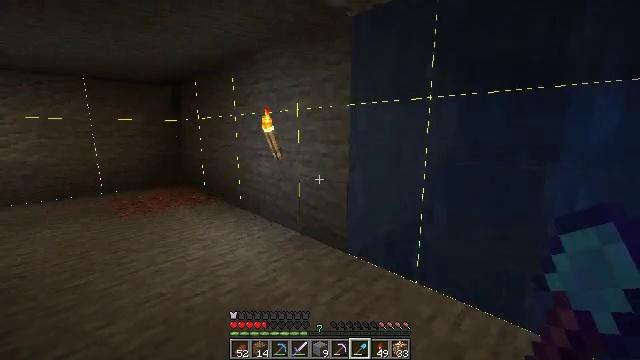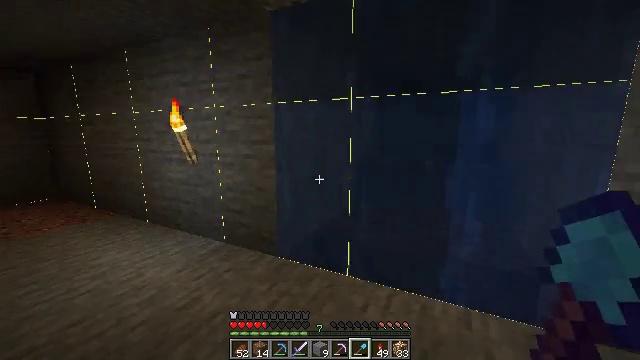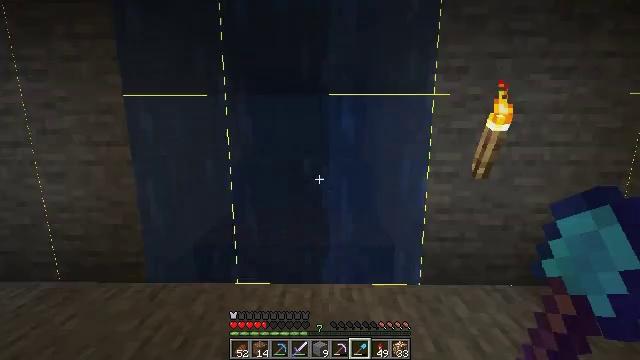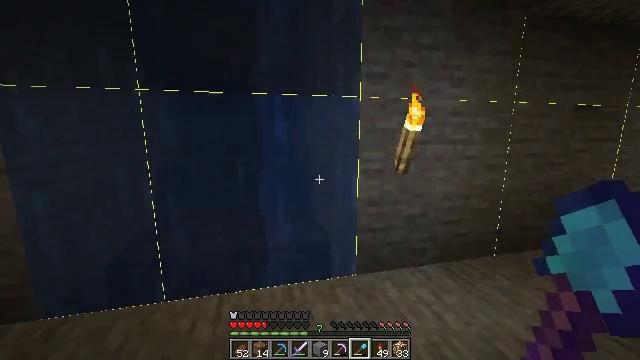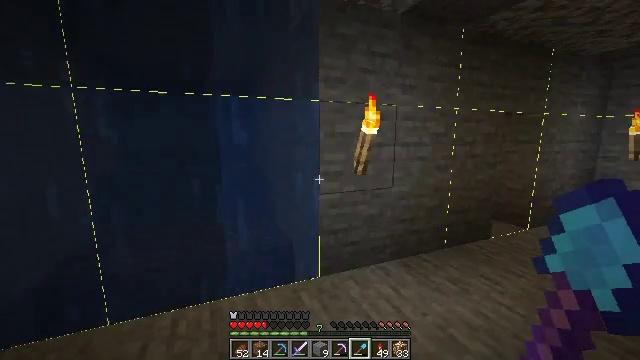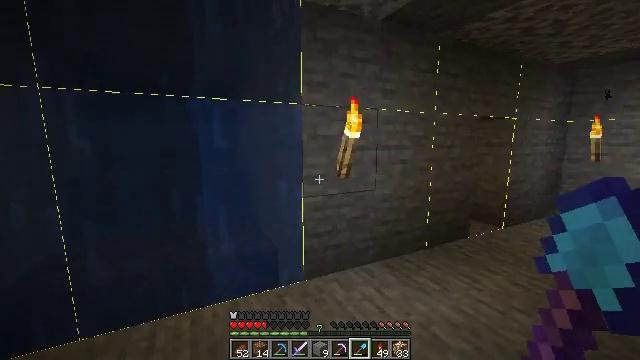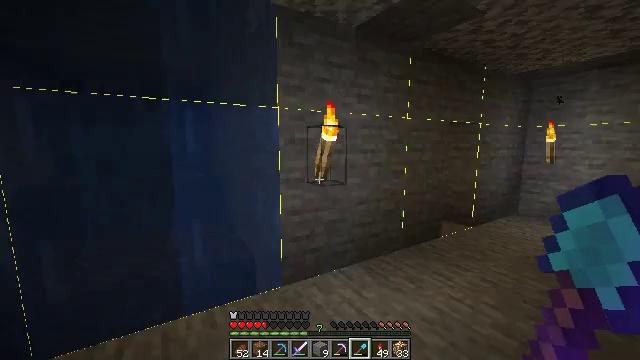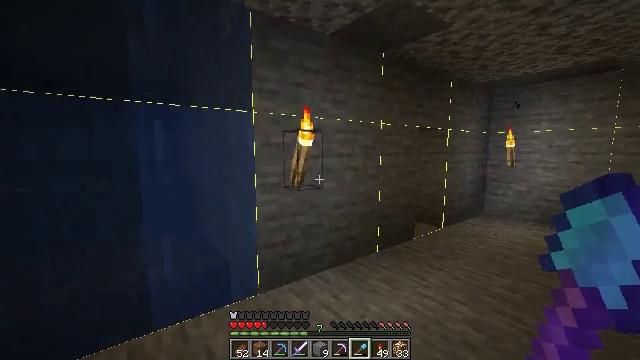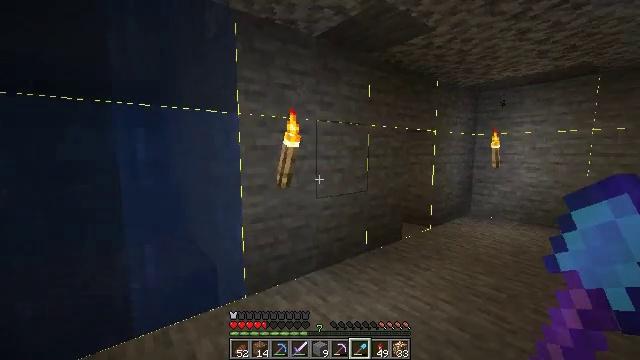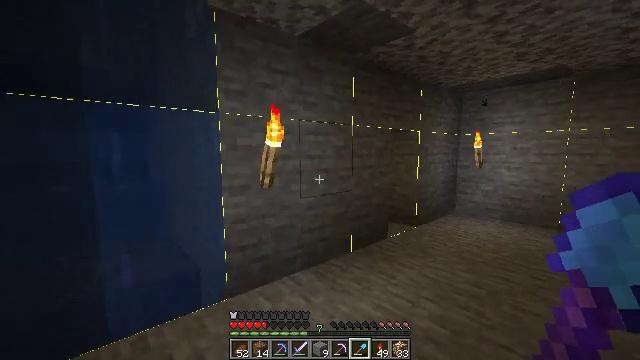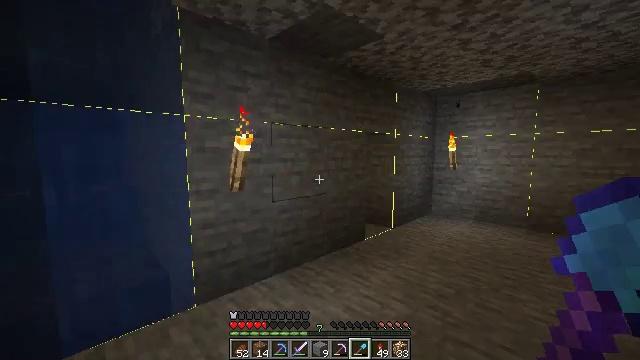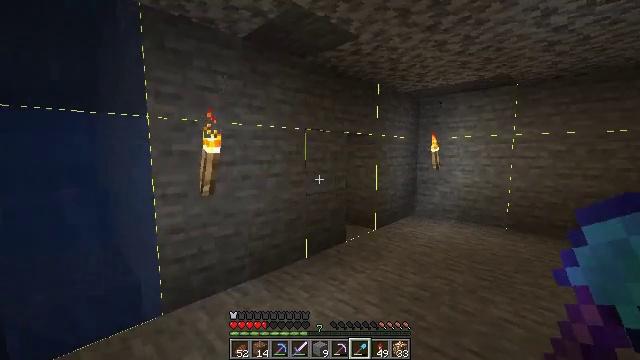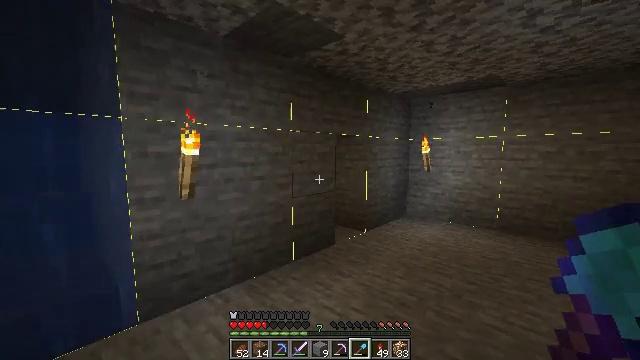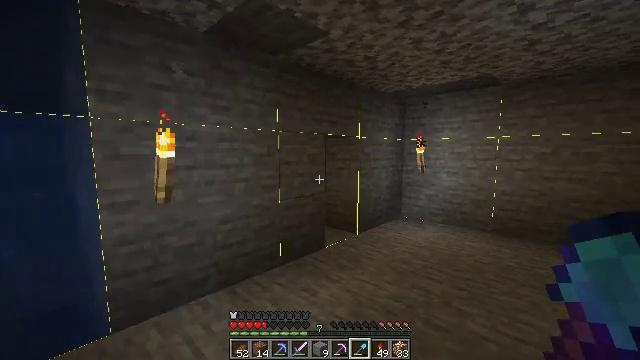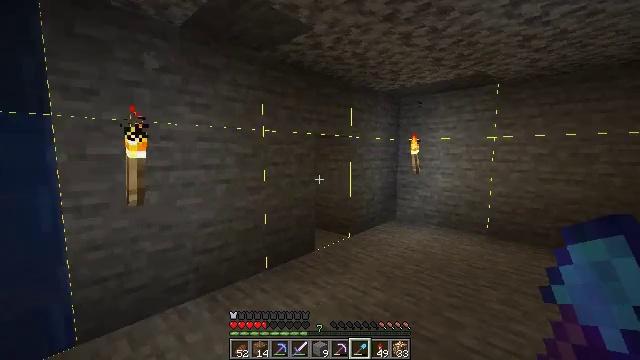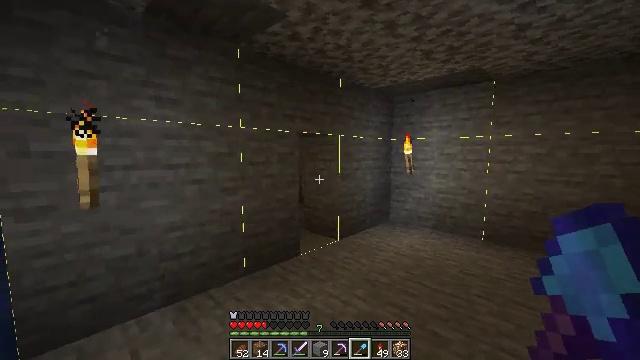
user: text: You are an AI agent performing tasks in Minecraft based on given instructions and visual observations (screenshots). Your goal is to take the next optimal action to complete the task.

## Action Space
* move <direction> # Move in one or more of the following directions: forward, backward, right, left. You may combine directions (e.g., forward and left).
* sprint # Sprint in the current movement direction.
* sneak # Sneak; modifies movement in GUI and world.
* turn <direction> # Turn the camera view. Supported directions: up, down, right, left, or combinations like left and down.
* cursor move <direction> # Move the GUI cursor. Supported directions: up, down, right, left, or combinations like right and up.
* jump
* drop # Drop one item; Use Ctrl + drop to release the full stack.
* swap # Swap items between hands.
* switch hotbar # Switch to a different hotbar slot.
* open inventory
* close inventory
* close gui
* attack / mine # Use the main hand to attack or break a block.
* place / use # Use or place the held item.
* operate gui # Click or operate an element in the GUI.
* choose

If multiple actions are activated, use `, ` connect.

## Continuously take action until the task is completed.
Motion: motion action
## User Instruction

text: Destroy the wall torch to gather it.
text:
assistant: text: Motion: turn right
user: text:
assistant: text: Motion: turn right
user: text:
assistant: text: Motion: turn right
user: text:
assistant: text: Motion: turn right
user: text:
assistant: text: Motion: turn right
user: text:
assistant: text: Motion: turn right
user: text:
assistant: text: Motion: turn right and up
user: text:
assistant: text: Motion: move right, turn right
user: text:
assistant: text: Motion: move right, turn right
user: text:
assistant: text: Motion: move right, turn right
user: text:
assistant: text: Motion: move forward and move right, turn right
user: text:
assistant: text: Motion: move forward and move right
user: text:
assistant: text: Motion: move forward and move right
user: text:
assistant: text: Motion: move forward and move right
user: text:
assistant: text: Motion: move forward and move right
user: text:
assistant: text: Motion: move forward and move right, turn left
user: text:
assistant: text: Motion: move forward and move right, turn left and down
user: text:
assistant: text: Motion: move forward and move right, turn left and down
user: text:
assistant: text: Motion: move forward
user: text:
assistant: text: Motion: move forward
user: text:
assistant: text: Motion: move forward
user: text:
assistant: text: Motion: turn left
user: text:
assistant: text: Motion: turn left
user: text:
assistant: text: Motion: turn left
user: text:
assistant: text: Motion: turn left and up
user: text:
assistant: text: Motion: turn left and up
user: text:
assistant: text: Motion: turn left
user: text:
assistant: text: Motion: turn left
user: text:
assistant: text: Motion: turn left
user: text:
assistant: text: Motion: turn left